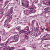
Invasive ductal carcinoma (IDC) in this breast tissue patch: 1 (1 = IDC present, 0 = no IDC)